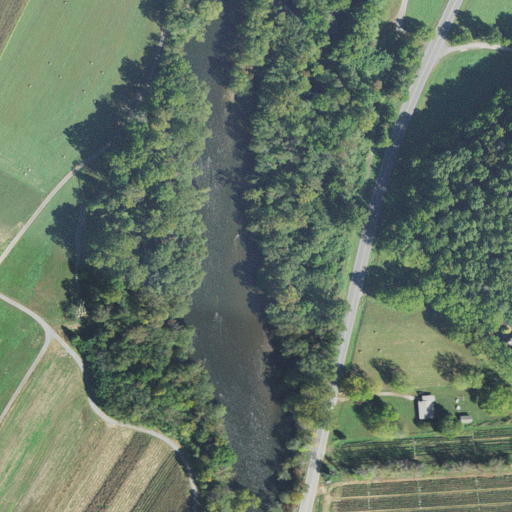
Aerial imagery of island in North Carolina named Governors Island containing pasture, deciduous forest, open water, open development, mixed forest, shrub, low intensity development, grassland, barren land, herbaceous wetlands, and evergreen forest